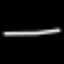
Label: line